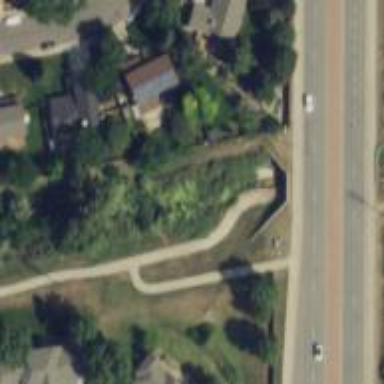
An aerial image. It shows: Cycleway.